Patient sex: M
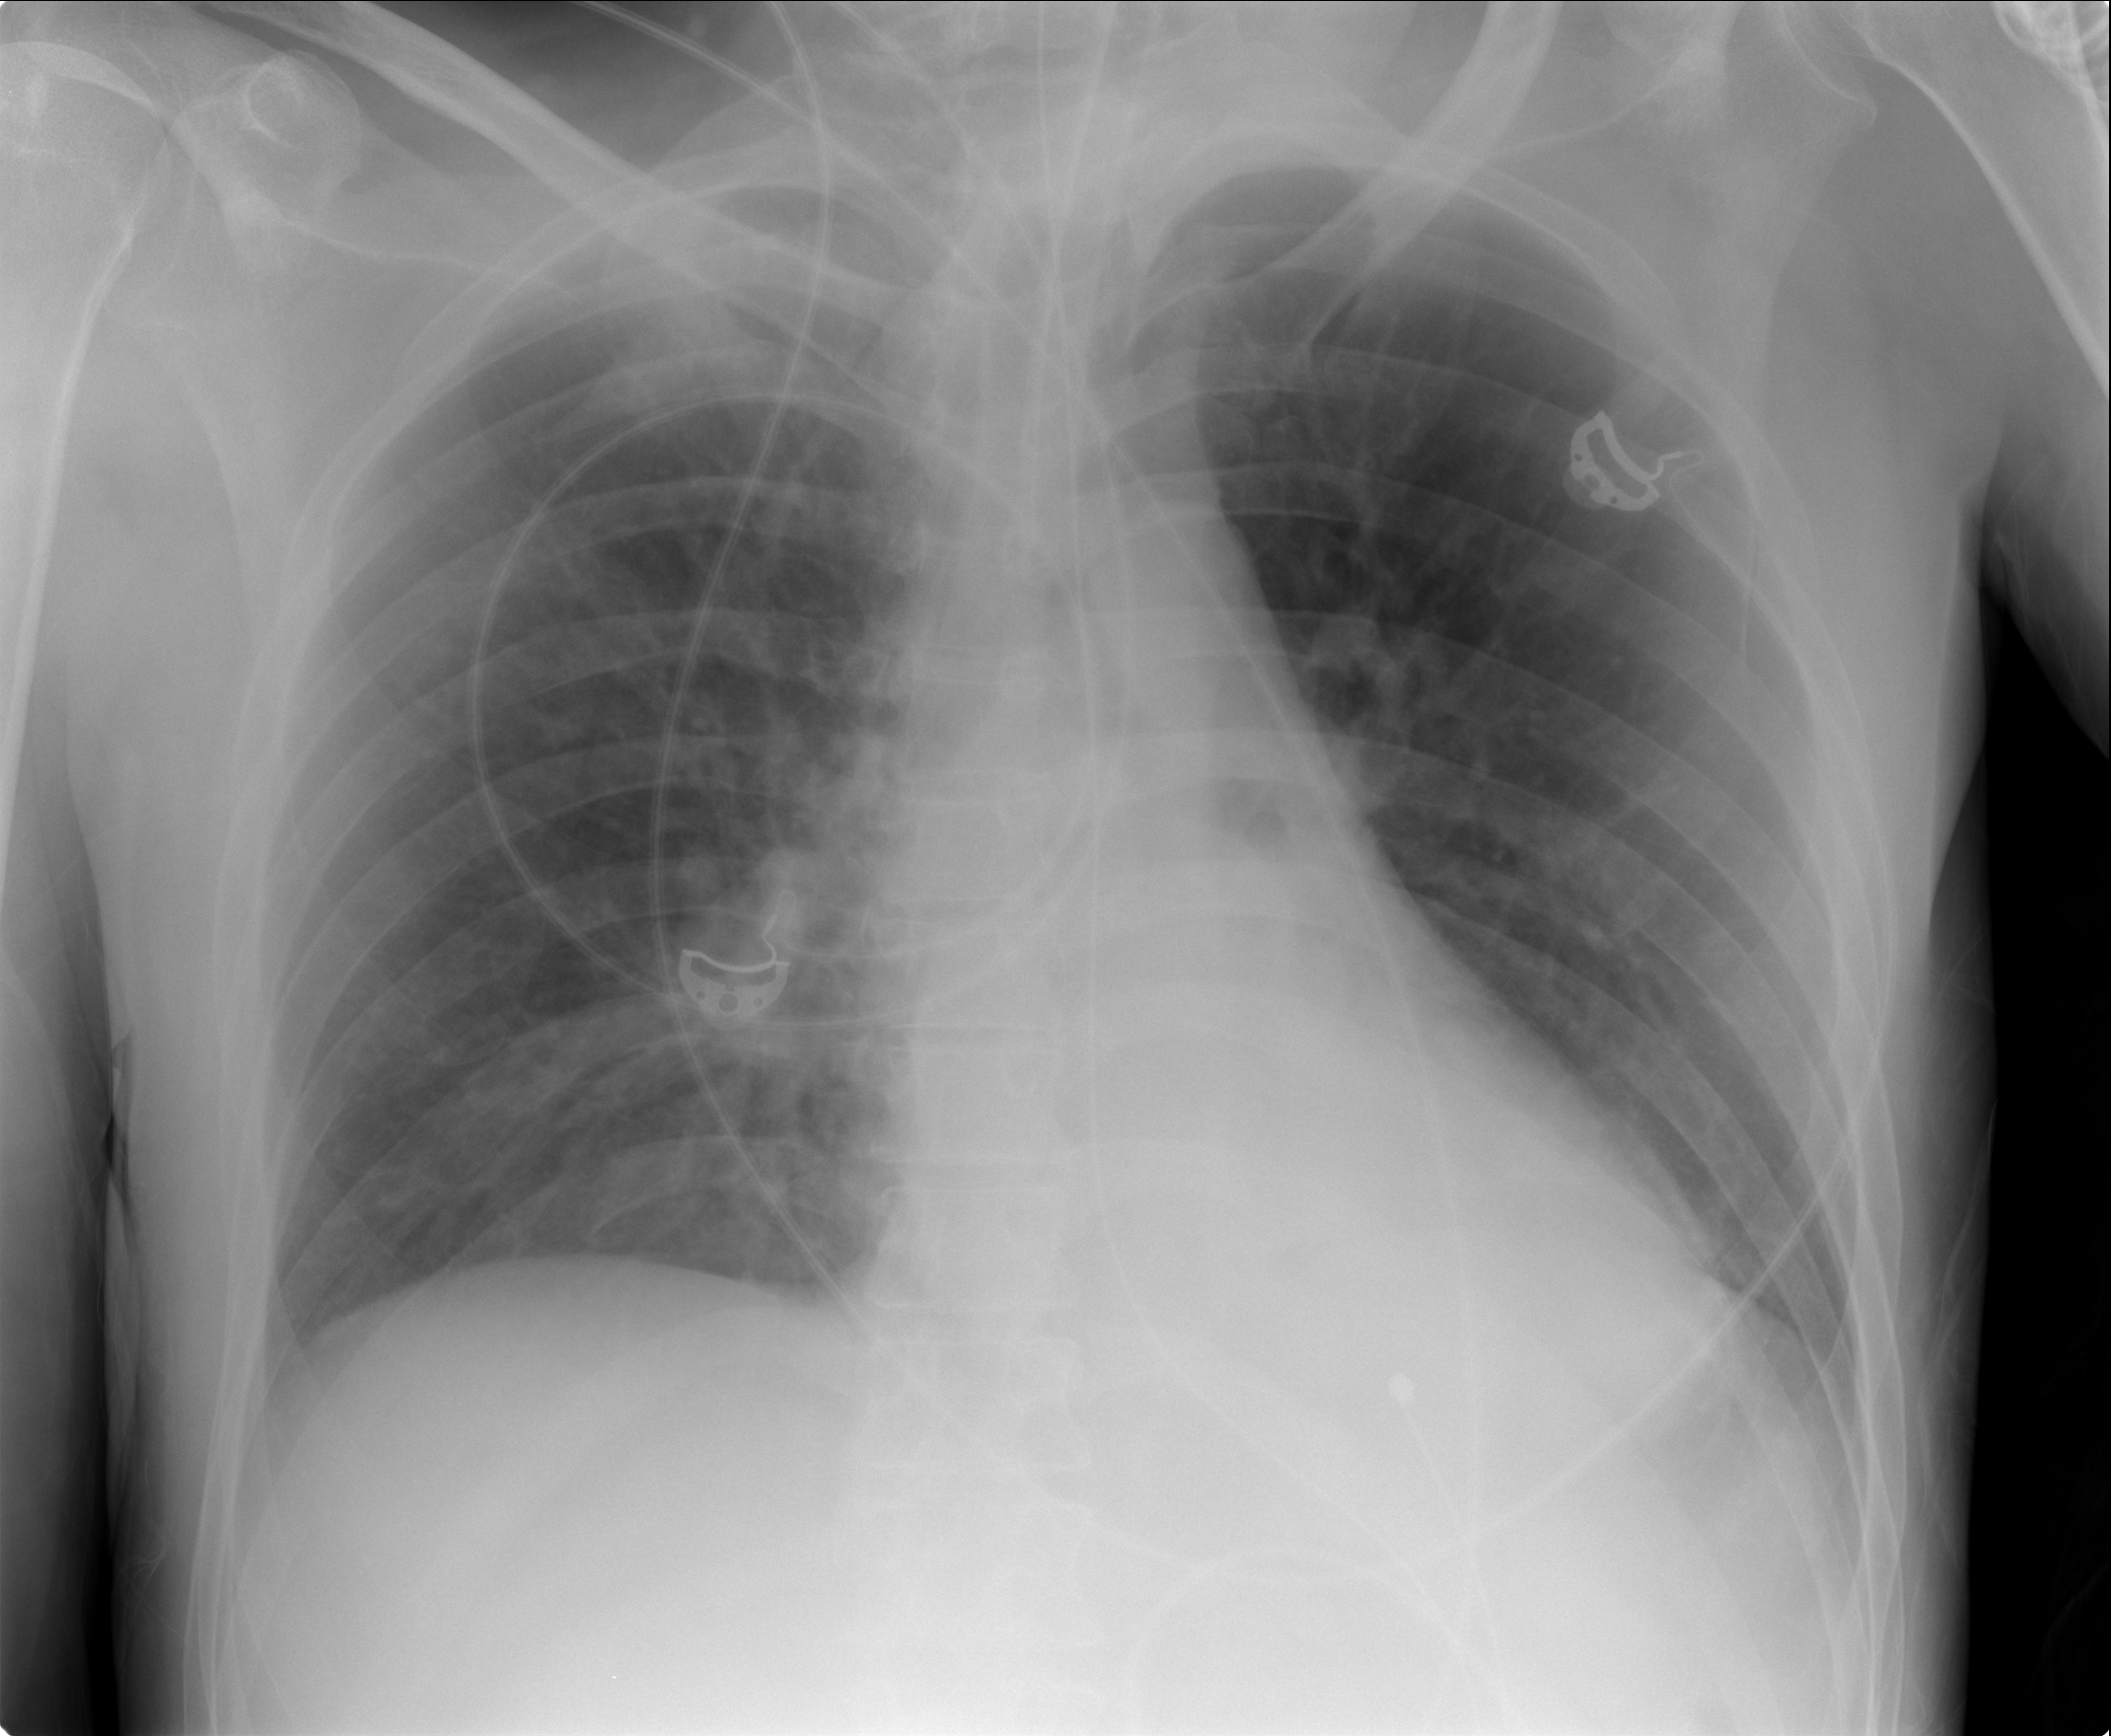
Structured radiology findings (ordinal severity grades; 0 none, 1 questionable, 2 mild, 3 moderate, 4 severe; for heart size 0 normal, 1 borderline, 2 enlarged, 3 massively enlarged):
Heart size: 0
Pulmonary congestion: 1
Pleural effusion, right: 0
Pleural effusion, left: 1
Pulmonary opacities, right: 0
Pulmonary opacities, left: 0
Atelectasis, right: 2
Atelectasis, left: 1